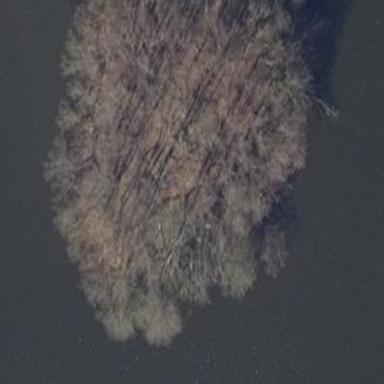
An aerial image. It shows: Forest area.